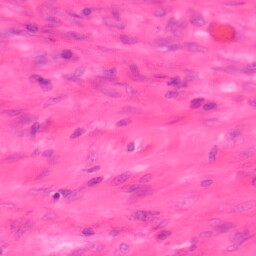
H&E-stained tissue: Colon